Question: I currently have the following relationship set up for my ordering app.
Product <<- Cart
That's working as it should, the product gets added to the cart and so on. When the user has pushed the "order button" in the "cart viewcontroller", I want all these products, which just got ordered to show up, in my other view controller. I want to show all the orders made by the user. But I can't really figure out how to setup my Core data model in order to accomplish this? Do I need a one to one relationship from Cart or a one to many relationship or something completly different?
Thank you for your help.
EDIT 1:

EDIT 2:
'''
+ (ProductOrder *)addProductToOrderWithProduct:(Product *)product inManagedObjectContext:(NSManagedObjectContext *)context {
ProductOrder *orderProduct = nil;
orderProduct = [NSEntityDescription insertNewObjectForEntityForName:@"ProductOrder" inManagedObjectContext:context];
NSManagedObjectID *productID = [product objectID];
orderProduct.antal = product.antal;
[(Product *)[context objectWithID:productID] addOrderedProductsObject:orderProduct];
return orderProduct;
}
+ (Order *)addOrderedProductToOrderWithOrderedProduct:(ProductOrder *)orderedProduct inManagedObjectContext:(NSManagedObjectContext *)context {
Order *order = nil;
order = [NSEntityDescription insertNewObjectForEntityForName:@"Order" inManagedObjectContext:context];
// THIS SHOULD INCREMNT THE ATTRIBUTE FOR SECTIONS, WHEN A NEW ORDER IS CREATED.
NSNumber *number = [NSNumber numberWithInt:order.orderNumber.intValue];
int value = [number intValue];
number = [NSNumber numberWithInt:value + 1];
order.orderNumber = [NSString stringWithFormat:@"Order %@", number.stringValue];
NSLog(@"%@", order.orderNumber );
NSManagedObjectID *orderedProductID = [orderedProduct objectID];
[order addOrderProductsObject:(ProductOrder *)[context objectWithID:orderedProductID]];
return order;
}
'''
Add products to order from products in cart:
// Cart products
'''
for (Product *prod in [self.fetchedResultsController fetchedObjects]) {
[[[DataManager sharedInstance] backgroundManagedObjectContext] performBlock:^{
[Order addOrderedProductToOrderWithOrderedProduct: [ProductOrder addProductToOrderWithProduct:prod inManagedObjectContext:[[DataManager sharedInstance] backgroundManagedObjectContext]] inManagedObjectContext:[[DataManager sharedInstance] backgroundManagedObjectContext]];
prod.antal = [NSNumber numberWithInt:0];
[self saveCurrentContext:_theManagedObjectContext];
[[DataManager sharedInstance] saveBackgroundContext];
[[DataManager sharedInstance] saveMasterContext];
}];
}
'''
Load the orders in "order viewcontroller" from passed order object
'''
NSFetchRequest *fetchRequest = [NSFetchRequest fetchRequestWithEntityName:@"ProductOrder"];
NSSortDescriptor *sortDescriptor = [[NSSortDescriptor alloc] initWithKey:@"inOrder.orderNumber" ascending:YES];
[fetchRequest setSortDescriptors:@[sortDescriptor]];
self.fetchedResultsController = [[NSFetchedResultsController alloc] initWithFetchRequest:fetchRequest managedObjectContext:_theManagedObjectContext sectionNameKeyPath:@"inOrder.orderNumber" cacheName:nil];
_fetchedResultsController.delegate = self;
NSError *error = nil;
if (![_fetchedResultsController performFetch:&error]) {
NSLog(@"Fetch Failed");
}
}
'''
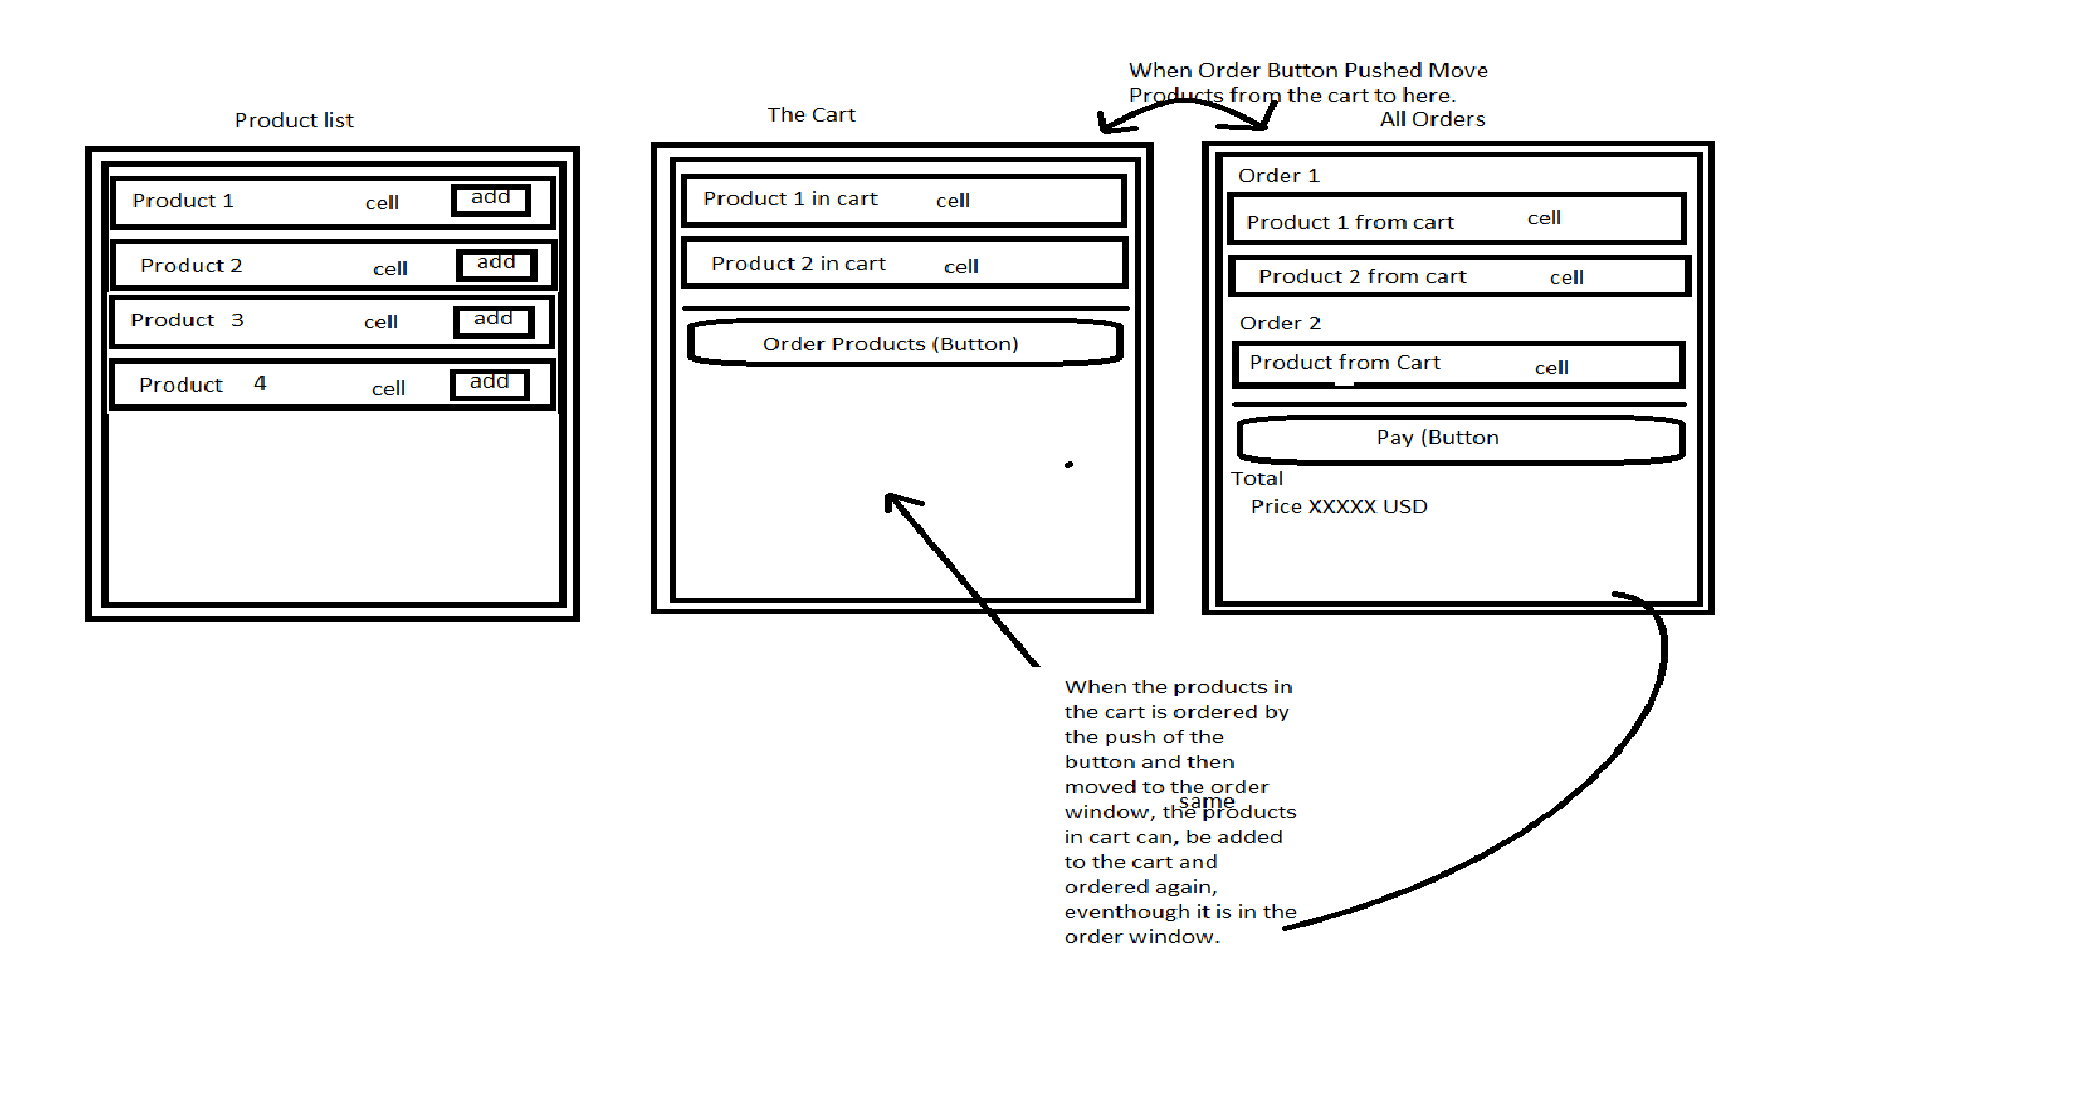
Answer: A product can be ordered multiple times, and an order contains multiple products, so the
first idea would be to use a many-to-many relationship:
'''
Product <<-->> Order (1)
'''
However, if you want to display all orders with their products using a fetched results
controller, then you need to insert an "intermediate" entity:
'''
Product <->> ProductOrder <<-> Order (2)
'''
The reason is that a FRC can display each object only once, so with model (1) you could
not display products that are part of more than one order. With model (2), you can fetch
the objects and group them into sections by
(using the 'sectionNameKeypath:' parameter).